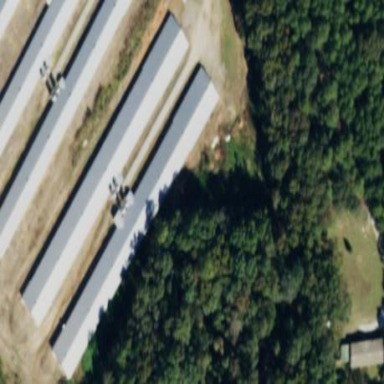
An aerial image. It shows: Poultry house.